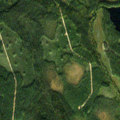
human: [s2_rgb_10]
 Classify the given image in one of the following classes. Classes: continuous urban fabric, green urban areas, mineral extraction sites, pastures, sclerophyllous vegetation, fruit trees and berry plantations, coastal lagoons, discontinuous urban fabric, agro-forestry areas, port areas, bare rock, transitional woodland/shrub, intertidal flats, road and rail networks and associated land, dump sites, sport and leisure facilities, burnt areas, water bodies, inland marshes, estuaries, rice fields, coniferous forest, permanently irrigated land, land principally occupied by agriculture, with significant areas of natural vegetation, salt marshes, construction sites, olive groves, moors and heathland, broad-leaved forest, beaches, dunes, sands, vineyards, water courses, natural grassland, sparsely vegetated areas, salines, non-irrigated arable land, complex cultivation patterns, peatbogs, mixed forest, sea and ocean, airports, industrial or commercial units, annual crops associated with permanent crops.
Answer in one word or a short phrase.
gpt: coniferous forest, transitional woodland/shrub, water bodies